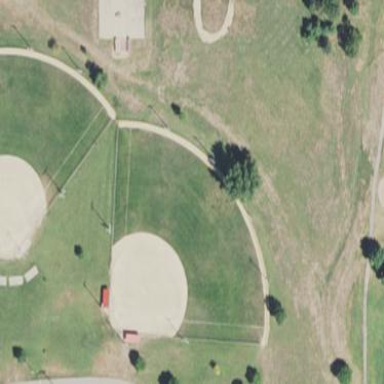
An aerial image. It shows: Baseball pitch for leisure land activities.